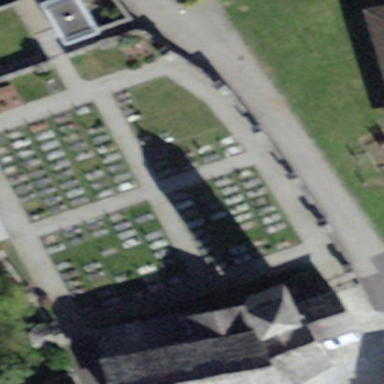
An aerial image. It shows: Cemetery.